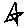
Label: star